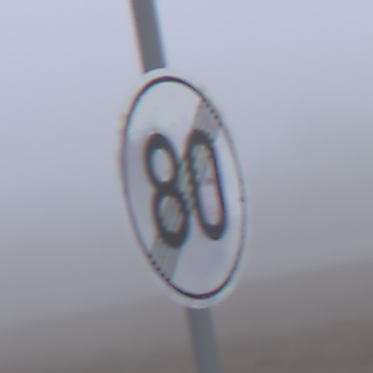
Verkehrszeichen: EndeGeschwindigkeit80
Umgebung: Outdoor, RoadRail
Tageszeit: MorningAfternoon
Wetter: Overcast
Licht: Natural
Jahreszeit: NotSpecified
Kontrast: LowContrast